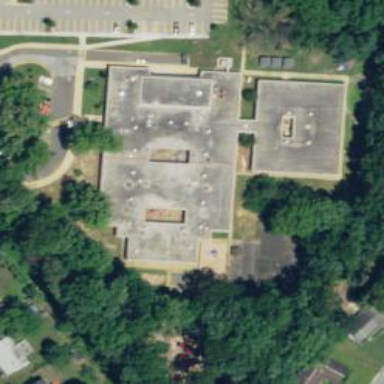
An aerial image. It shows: School.